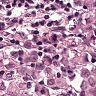
Metastatic tissue present: yes